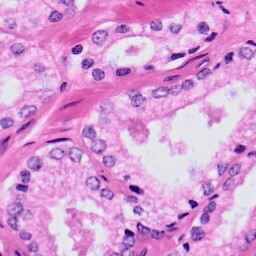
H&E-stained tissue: Prostate